Interaction volume radius: 5 \u00c5
Interaction volume height: 15 \u00c5
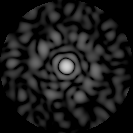
Disorder parameter: 0.893